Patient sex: M
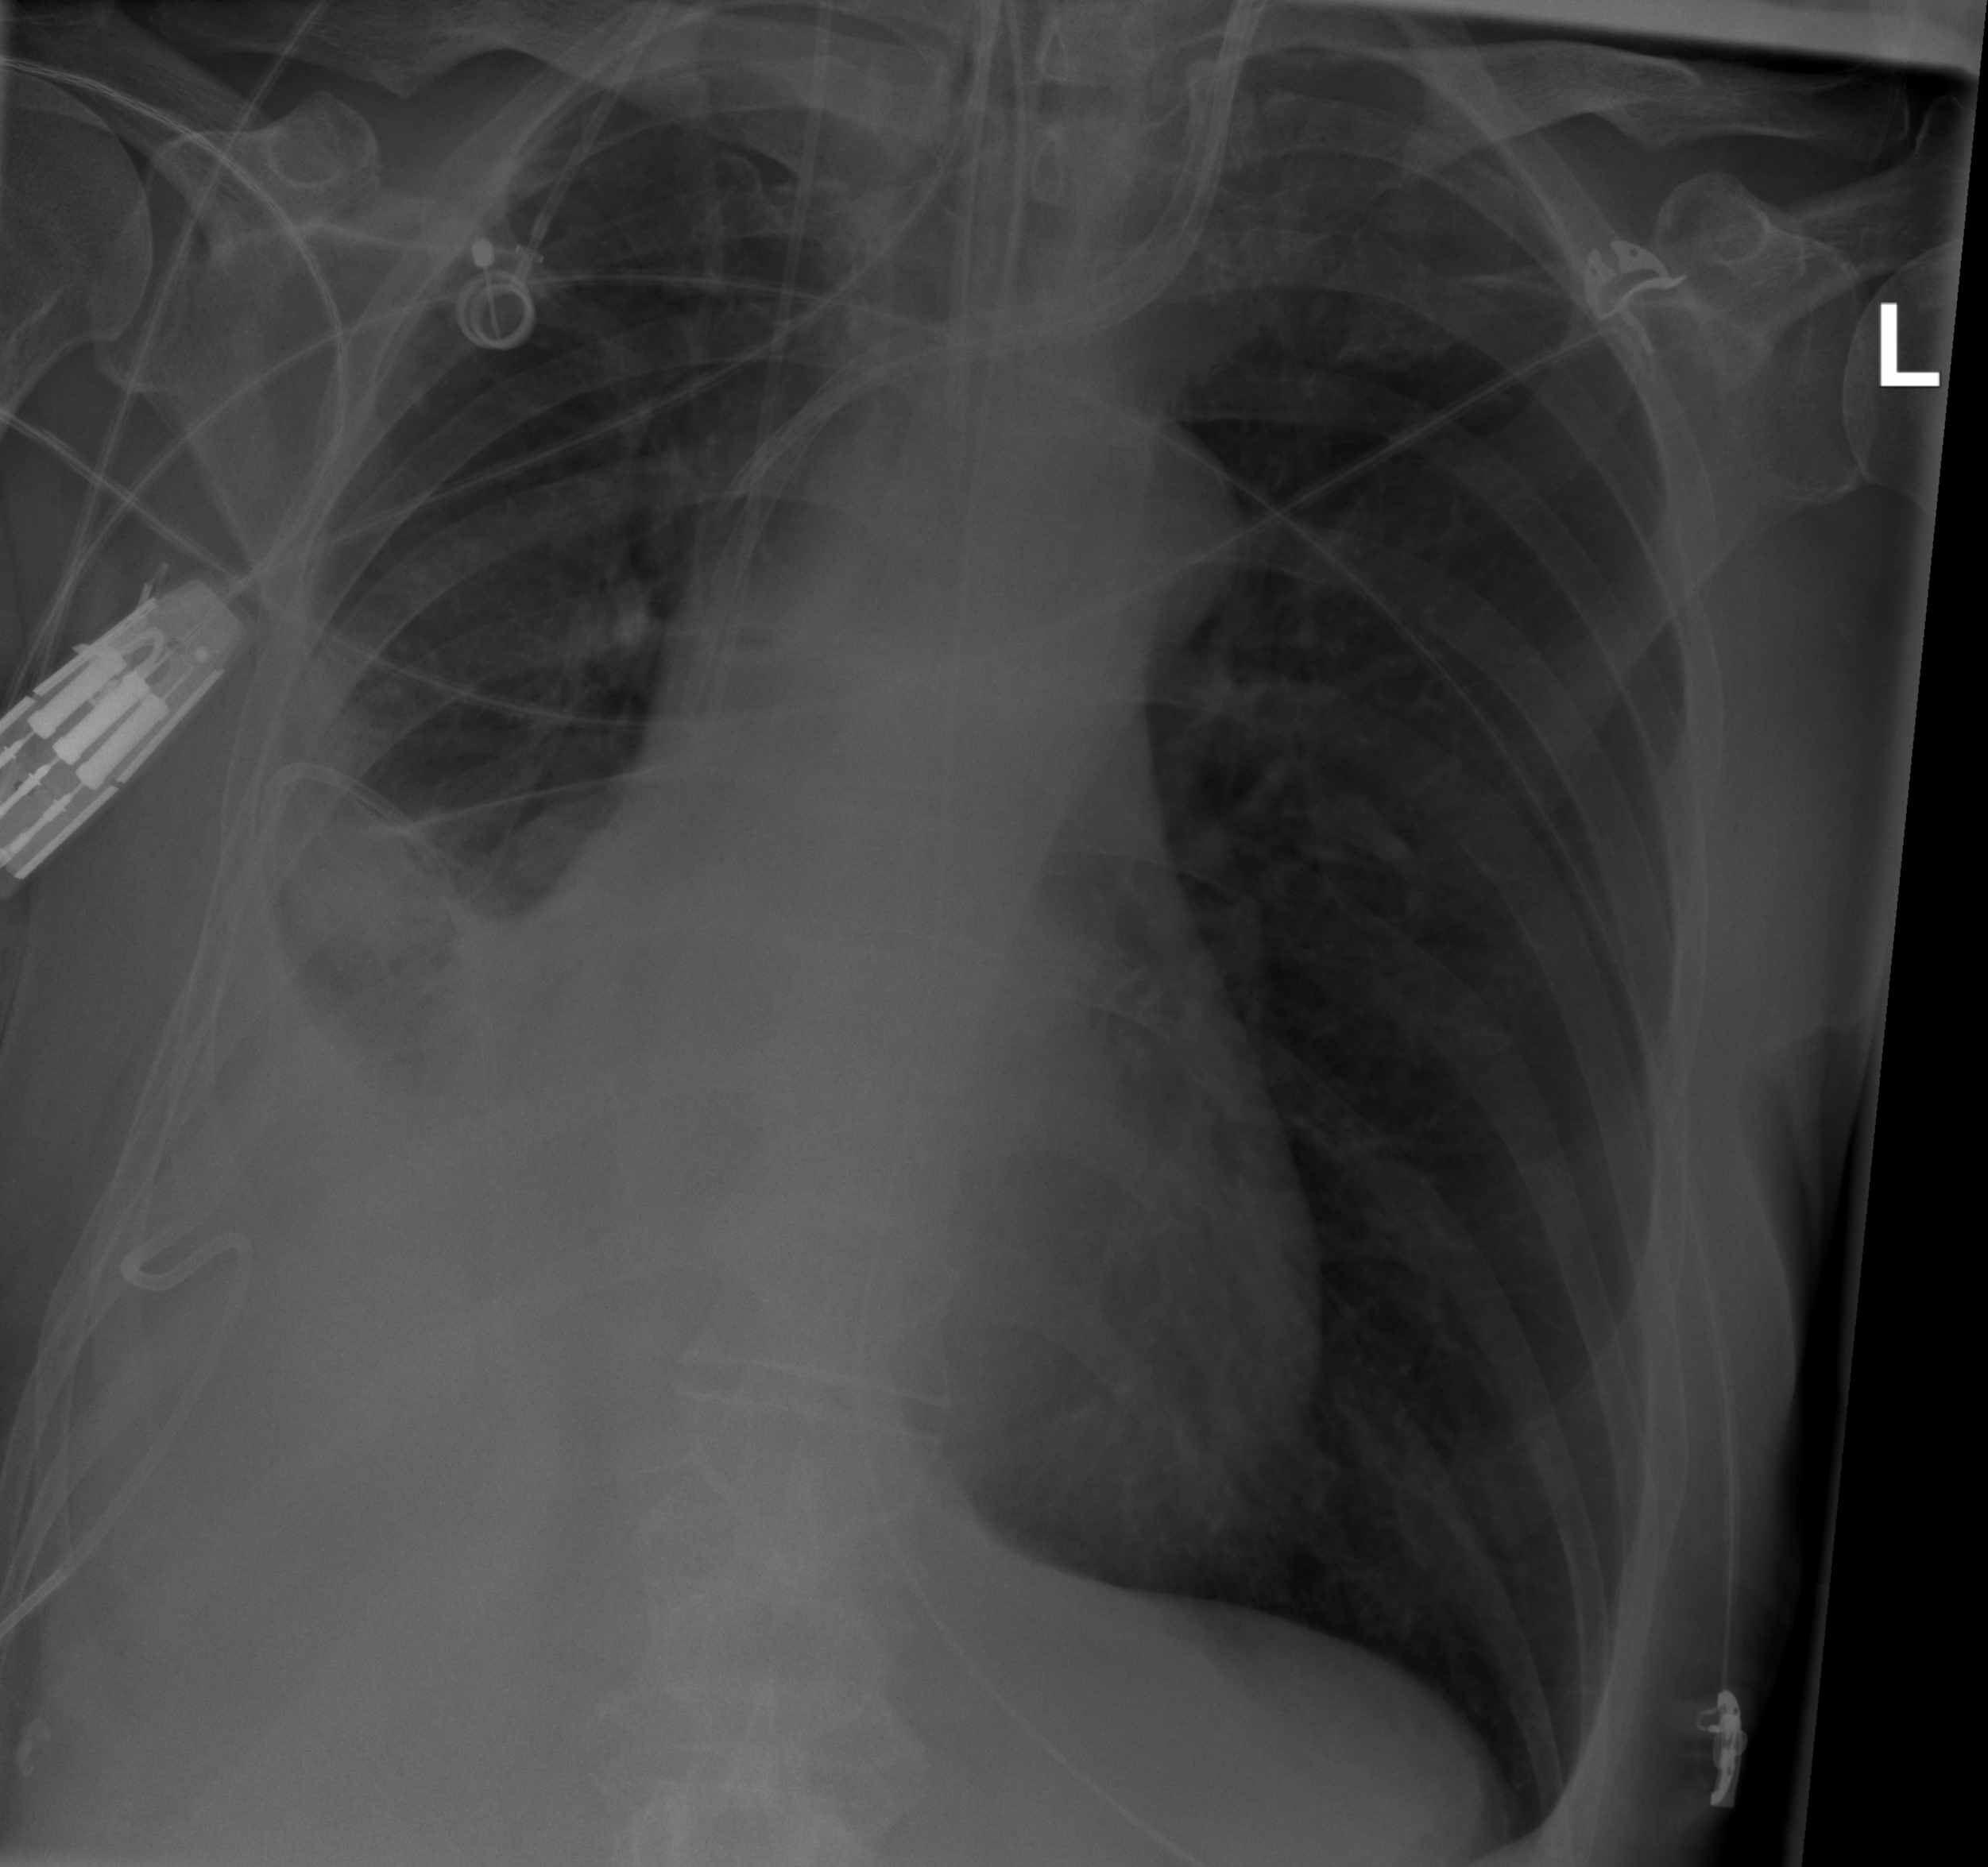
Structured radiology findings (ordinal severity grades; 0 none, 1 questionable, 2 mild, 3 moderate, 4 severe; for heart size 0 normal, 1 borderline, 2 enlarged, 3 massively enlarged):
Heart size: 0
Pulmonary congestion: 0
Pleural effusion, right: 3
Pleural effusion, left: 0
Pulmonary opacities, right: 0
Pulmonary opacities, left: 0
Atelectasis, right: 3
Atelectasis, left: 0